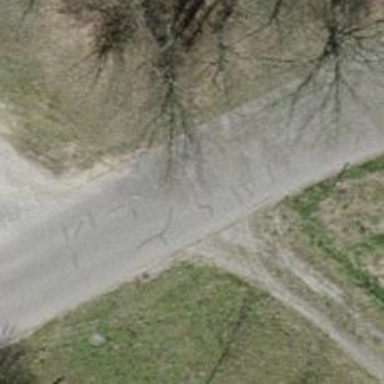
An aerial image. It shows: Residential road with asphalt surface and no sidewalk.